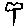
Label: tree